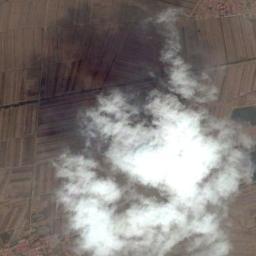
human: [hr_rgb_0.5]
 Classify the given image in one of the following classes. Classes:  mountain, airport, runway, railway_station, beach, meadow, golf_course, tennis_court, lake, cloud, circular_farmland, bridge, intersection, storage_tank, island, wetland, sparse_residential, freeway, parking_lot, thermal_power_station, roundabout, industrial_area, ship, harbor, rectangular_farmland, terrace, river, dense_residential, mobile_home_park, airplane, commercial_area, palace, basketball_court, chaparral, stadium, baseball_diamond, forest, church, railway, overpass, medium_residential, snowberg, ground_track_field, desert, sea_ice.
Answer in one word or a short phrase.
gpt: cloud